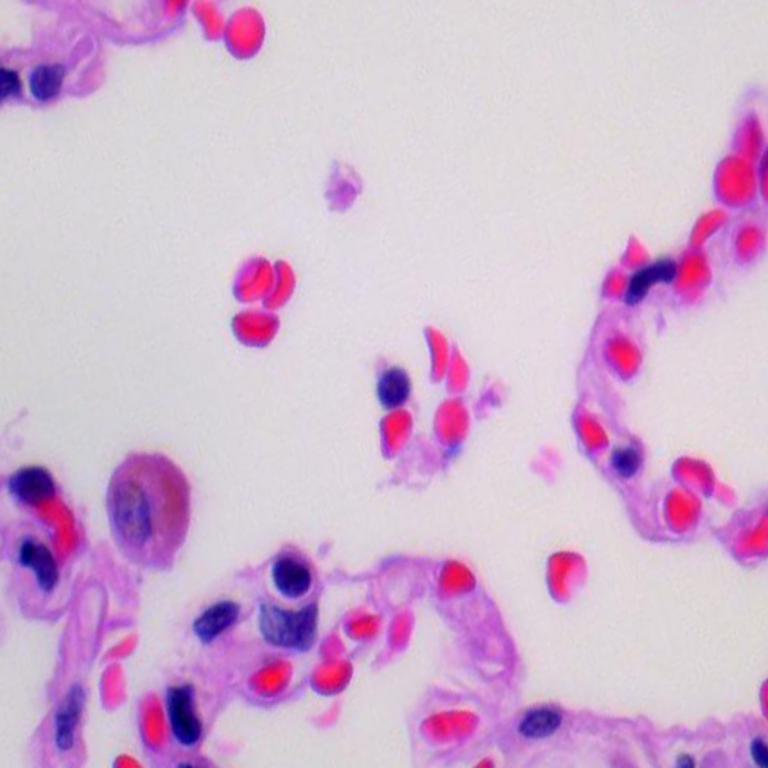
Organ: lung
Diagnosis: benign